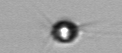
Label: Acanthoica_quattrospina